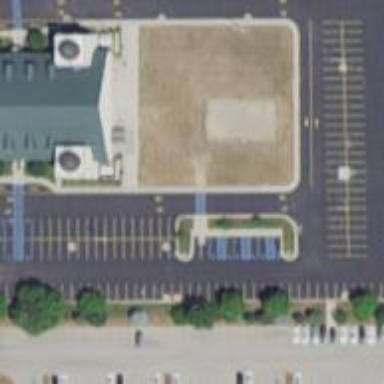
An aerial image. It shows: Parking space is available.